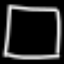
Label: square